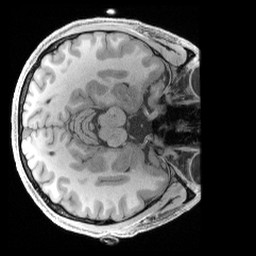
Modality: T1w
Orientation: axial
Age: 26
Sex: male
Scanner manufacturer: siemens
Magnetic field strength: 3 T
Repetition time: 2.4 s
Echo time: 0.00241 s